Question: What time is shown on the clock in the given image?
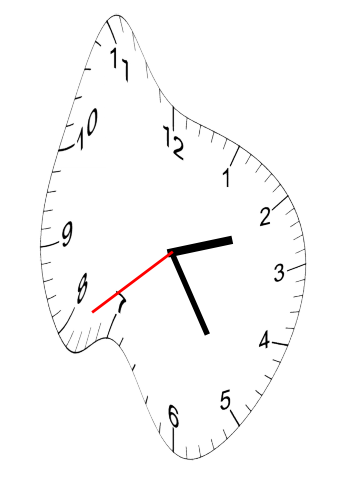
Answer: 02:24:39